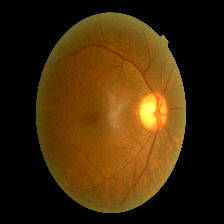
Diabetic retinopathy grade: Mild